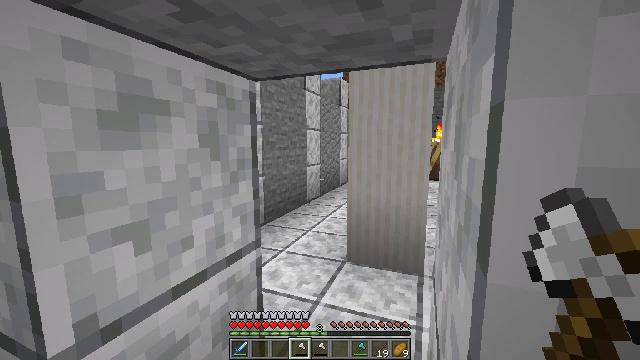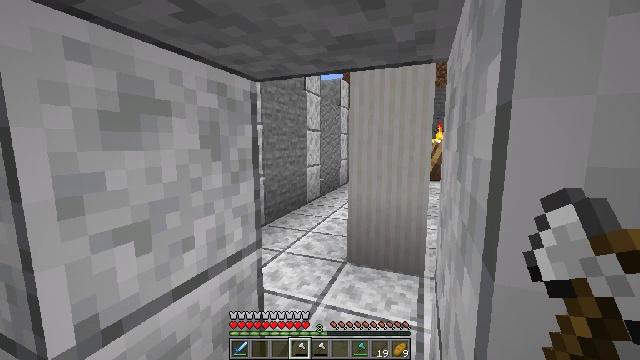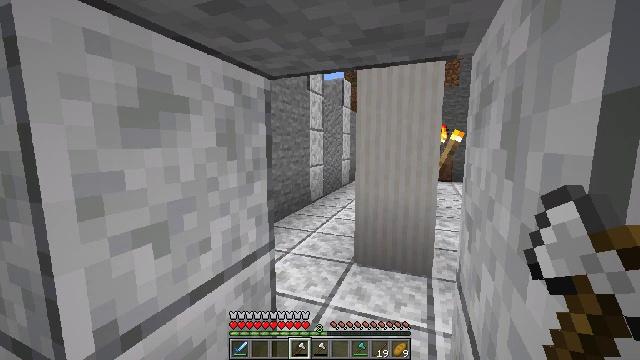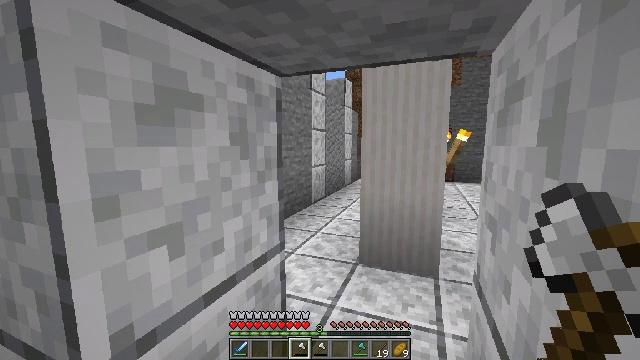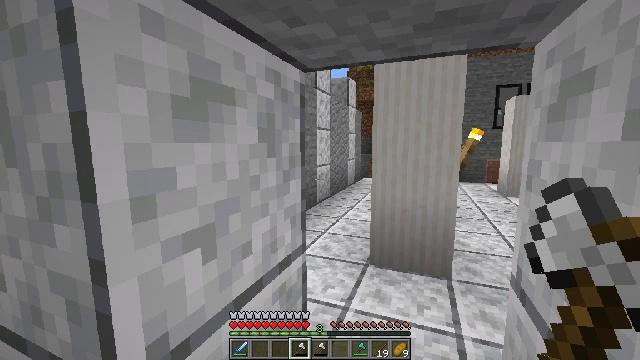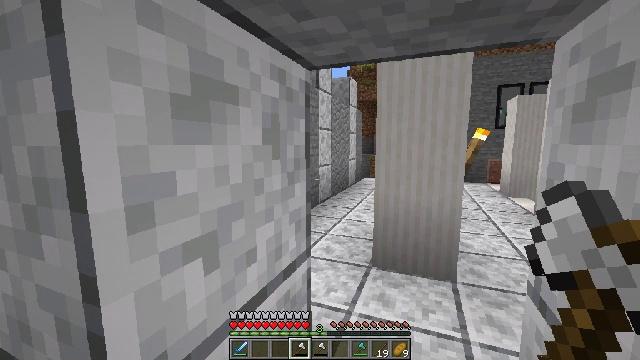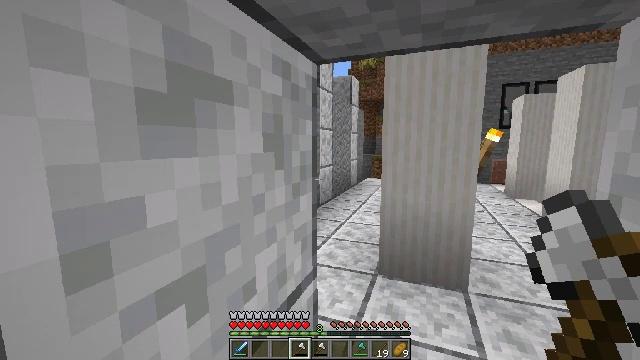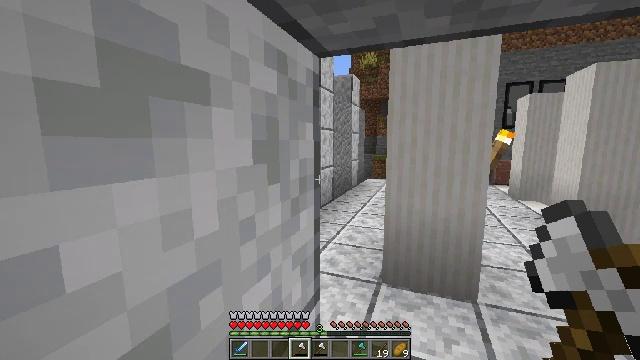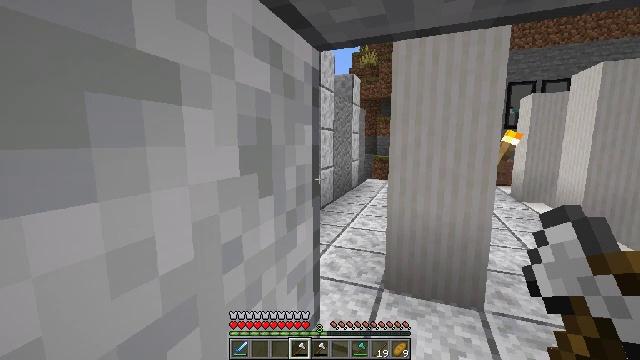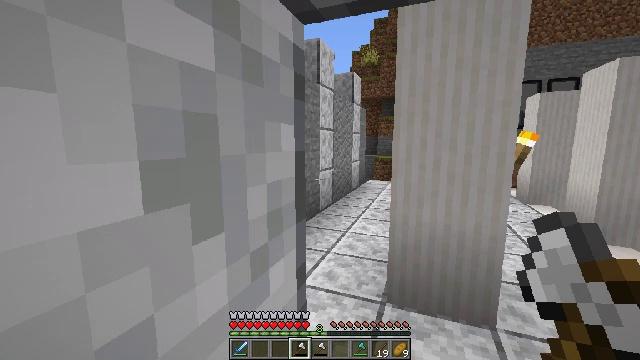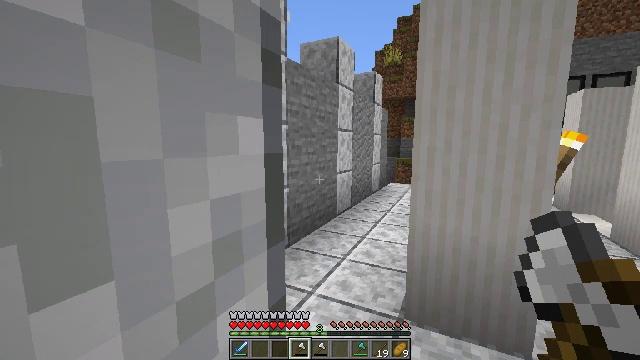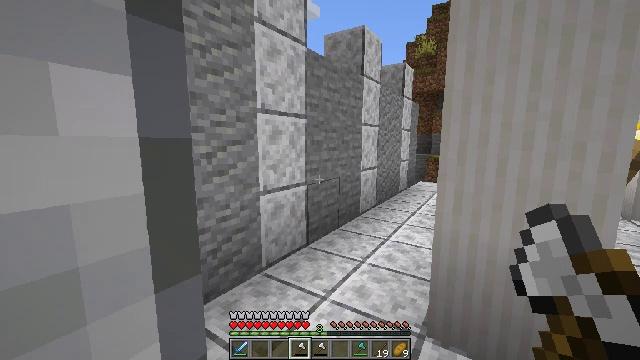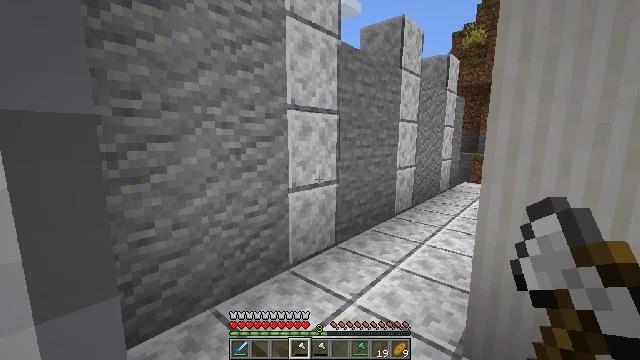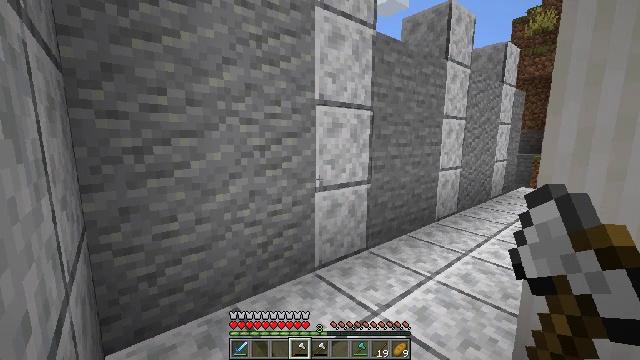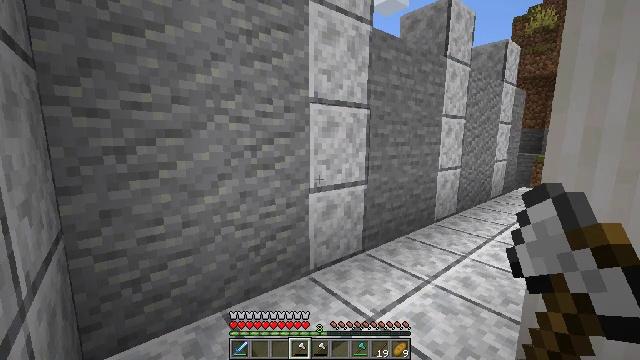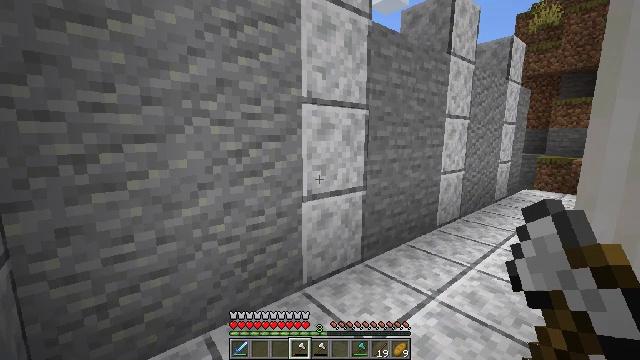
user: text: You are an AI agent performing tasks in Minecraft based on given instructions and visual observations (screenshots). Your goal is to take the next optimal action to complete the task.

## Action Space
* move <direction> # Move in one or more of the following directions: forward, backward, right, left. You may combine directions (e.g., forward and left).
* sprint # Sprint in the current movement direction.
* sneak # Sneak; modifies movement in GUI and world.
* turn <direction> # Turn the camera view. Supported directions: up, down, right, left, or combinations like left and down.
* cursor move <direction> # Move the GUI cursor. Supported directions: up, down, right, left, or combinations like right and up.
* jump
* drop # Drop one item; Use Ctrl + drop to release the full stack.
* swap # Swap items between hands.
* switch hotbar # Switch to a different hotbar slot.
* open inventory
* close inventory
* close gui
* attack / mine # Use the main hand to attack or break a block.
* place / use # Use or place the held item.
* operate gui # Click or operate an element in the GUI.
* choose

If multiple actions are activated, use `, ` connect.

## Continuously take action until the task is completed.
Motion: motion action
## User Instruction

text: Harvest acacia leaves with your hand or a tool.
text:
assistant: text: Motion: move forward
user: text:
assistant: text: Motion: move forward
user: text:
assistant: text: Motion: move forward
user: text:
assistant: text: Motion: move forward
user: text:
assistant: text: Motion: move forward
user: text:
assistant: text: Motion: move forward
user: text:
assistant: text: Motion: move forward
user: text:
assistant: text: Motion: move forward
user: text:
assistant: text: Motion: move forward
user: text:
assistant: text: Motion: move forward, turn left
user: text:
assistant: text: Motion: move forward, turn left
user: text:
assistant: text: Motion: move forward, turn left
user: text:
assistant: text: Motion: move forward, turn left
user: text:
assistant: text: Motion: move forward
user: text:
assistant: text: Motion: move forward
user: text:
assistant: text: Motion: move forward
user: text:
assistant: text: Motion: move forward, turn left
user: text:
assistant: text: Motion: move forward
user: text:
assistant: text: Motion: move forward
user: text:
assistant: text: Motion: move forward
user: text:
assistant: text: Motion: move forward
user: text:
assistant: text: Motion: move forward, turn right
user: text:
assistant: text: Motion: move forward and move right
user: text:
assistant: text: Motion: move forward and move right
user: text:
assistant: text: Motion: move forward and move right
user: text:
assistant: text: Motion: move forward and move right, turn right
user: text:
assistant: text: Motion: move forward and move right, turn right
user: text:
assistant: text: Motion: move forward and move right, turn right
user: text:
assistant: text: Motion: move forward and move right, turn right
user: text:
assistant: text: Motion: move forward and move right